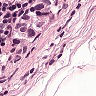
Metastatic tissue present: yes